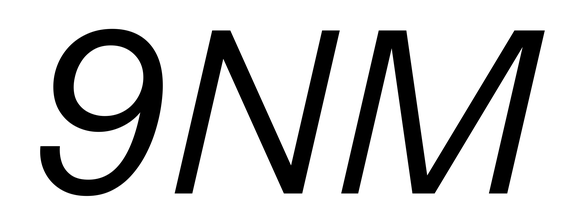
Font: InstrumentSans-Italic_Italic